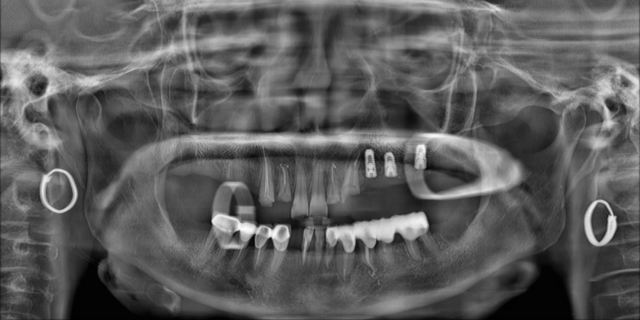
adult